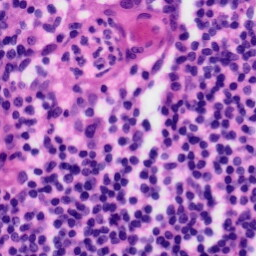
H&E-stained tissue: Tonsil